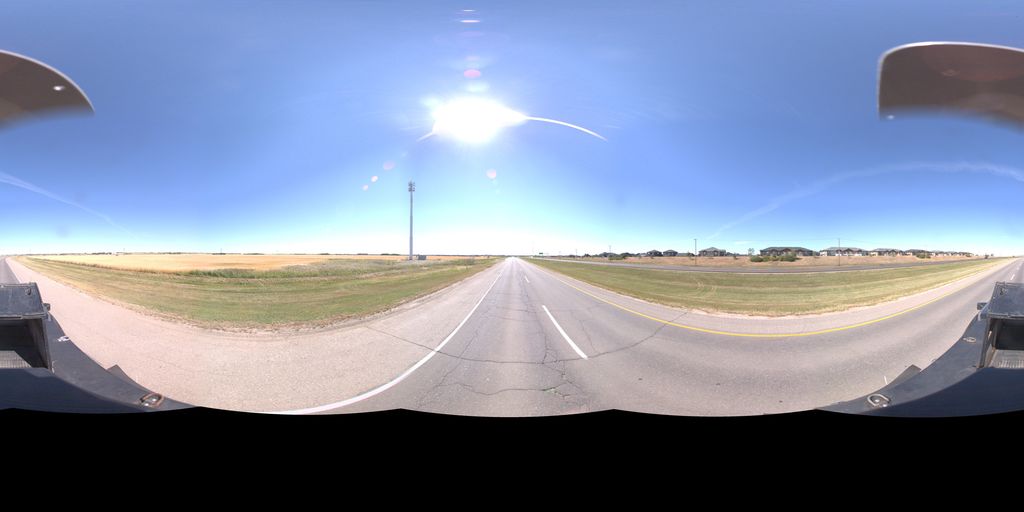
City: saskatoon